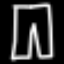
Label: pants